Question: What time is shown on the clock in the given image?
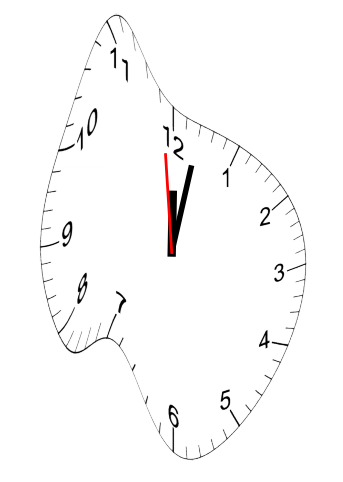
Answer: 12:01:59